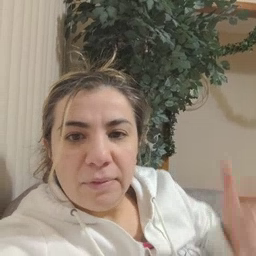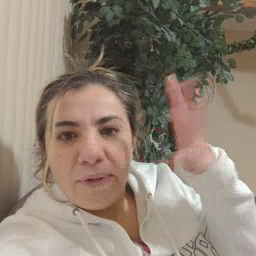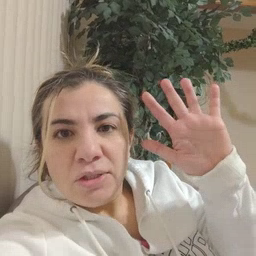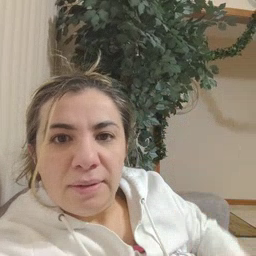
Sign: finish